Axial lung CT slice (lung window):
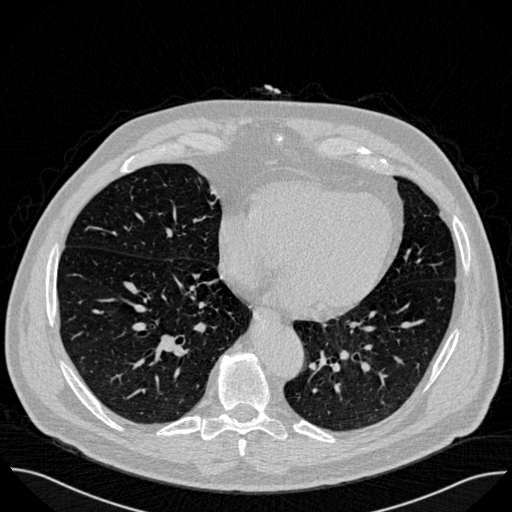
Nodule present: no